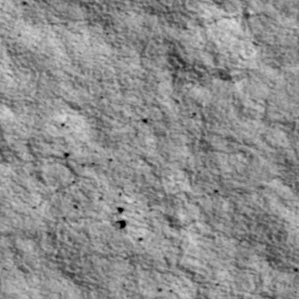
Label: non_frost